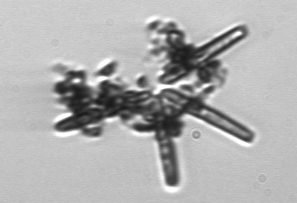
Label: Thalassionema